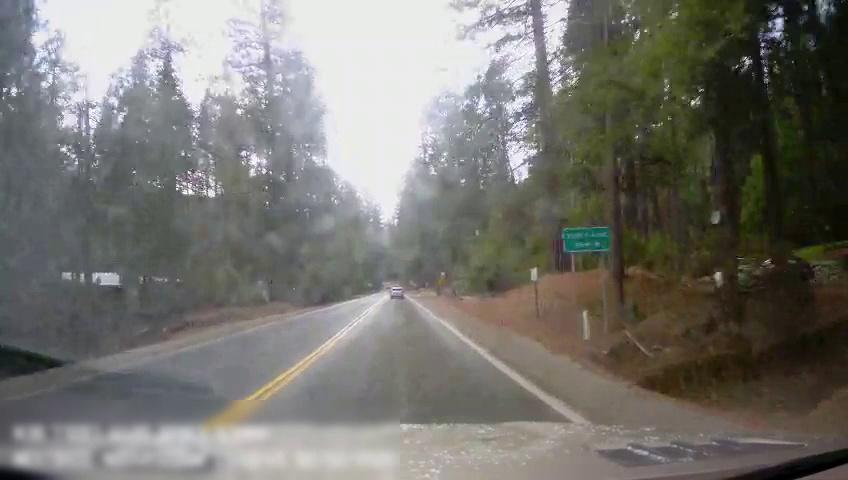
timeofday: Day
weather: Sunny
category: Drivable Space
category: Vehicles | SUV
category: Lanes | Current Lane
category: Lanes | Current Lane
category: Lanes | Opposite Lane
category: Lanes | Opposite Lane
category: Traffic | Signs